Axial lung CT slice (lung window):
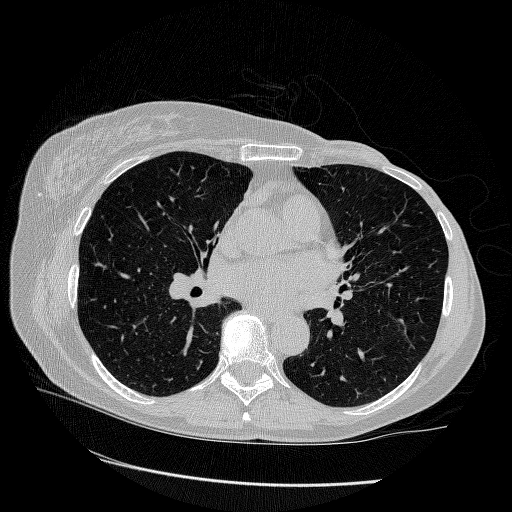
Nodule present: no